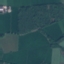
Land use / land cover class: Pasture